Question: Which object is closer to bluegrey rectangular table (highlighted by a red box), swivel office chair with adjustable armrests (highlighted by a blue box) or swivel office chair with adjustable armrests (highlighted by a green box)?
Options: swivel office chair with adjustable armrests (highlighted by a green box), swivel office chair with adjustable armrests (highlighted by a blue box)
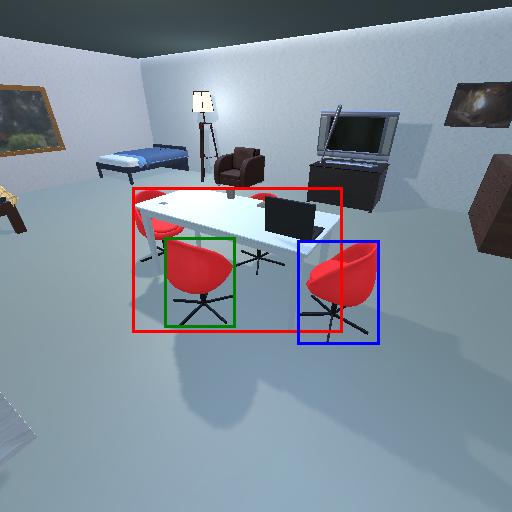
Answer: swivel office chair with adjustable armrests (highlighted by a green box)